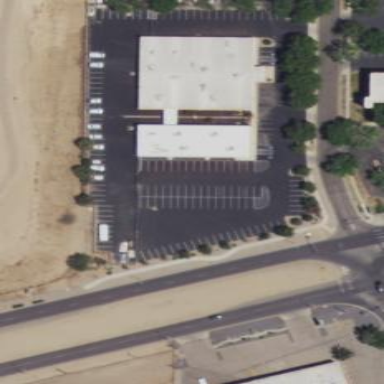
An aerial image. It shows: Parking area.